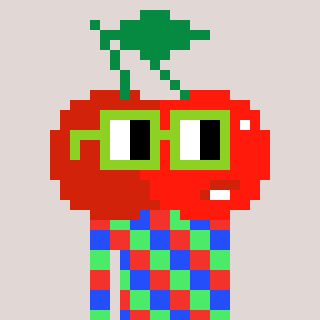
a pixel art character with square light green glasses, a cherry-shaped head and a rust-colored body on a warm background